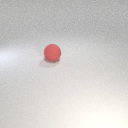
large red rubber sphere